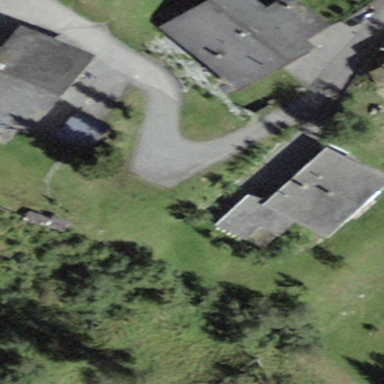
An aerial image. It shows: Building with flat roof.